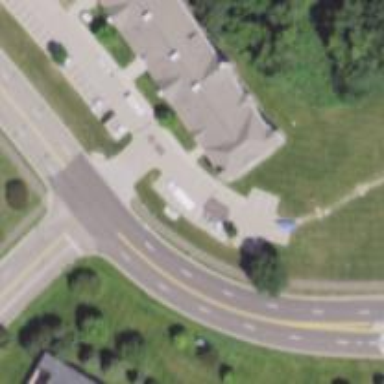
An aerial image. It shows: Unmarked crossing on cycleway.